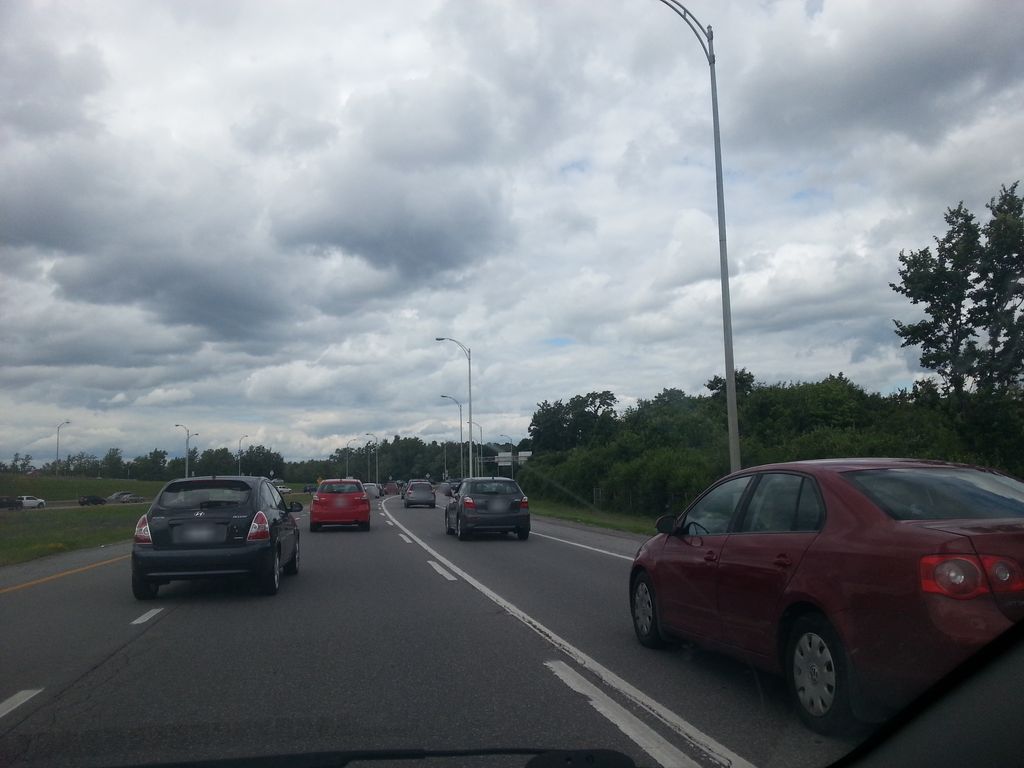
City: ottawa-gatineau